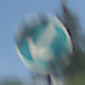
Verkehrszeichen: VorgeschriebeneVorbeifahrtLinks
Umgebung: Outdoor, Suburban
Tageszeit: Midday
Wetter: Clear
Licht: Natural
Jahreszeit: NotSpecified
Kontrast: HighContrast